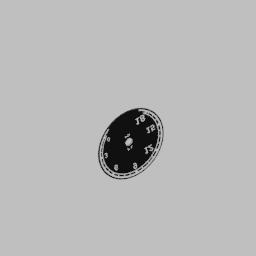
Label: mechanical